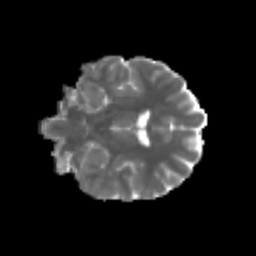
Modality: MD
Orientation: coronal
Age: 47
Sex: male
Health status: healthy
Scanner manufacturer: siemens
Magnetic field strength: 3 T
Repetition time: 3.6 s
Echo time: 0.092 s